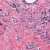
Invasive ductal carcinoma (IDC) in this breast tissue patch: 1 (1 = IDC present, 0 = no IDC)